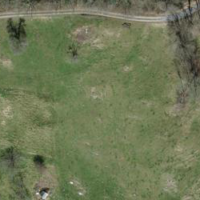
EUNIS habitat code: 24
Species observed at this site:
Pieris rapae
Melanargia galathea
Polyommatus icarus